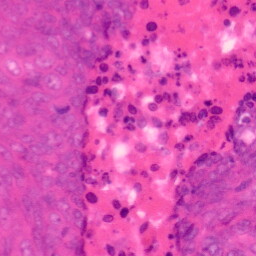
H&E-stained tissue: Colon